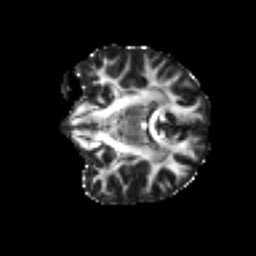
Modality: FA
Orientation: coronal
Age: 37
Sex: male
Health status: healthy
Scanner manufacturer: siemens
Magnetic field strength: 3 T
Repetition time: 3.6 s
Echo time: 0.092 s